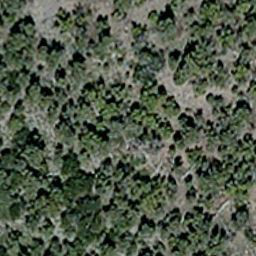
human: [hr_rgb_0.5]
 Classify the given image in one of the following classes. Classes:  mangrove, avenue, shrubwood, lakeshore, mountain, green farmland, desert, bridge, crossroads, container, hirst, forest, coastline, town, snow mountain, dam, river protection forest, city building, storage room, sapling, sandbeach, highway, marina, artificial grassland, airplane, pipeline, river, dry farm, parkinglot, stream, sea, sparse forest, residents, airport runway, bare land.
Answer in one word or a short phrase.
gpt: sparse forest